Field crop: maize
Growth stage: 2
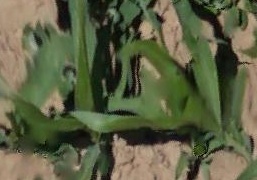
Species: maize